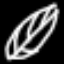
Label: leaf